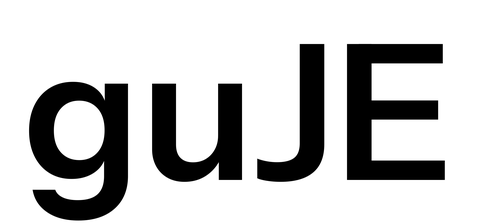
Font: InstrumentSans_SemiBold